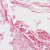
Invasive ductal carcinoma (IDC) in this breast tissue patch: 0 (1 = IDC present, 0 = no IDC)